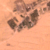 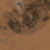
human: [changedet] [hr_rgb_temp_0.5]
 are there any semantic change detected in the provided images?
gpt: There is no change to mention.